Question: Actually the question: I do not know how to do it myself, and I have no idea what to look for in Google to understand how such do this I ask you, dear community!
Screen attached:

How do to it retained scored circles, and the next set, the possibility of it only after the entry of theirs to start up in a program?
I've done some, <URL>, but I need to do dragging sticks as I have no idea
'''
var codeBut = $('#code_block td div').addClass('common_class');
var res = $('#res');
var uname = $('#uname');
var codeArr = [];
Array.prototype.remove=function(s){
for (i=0; i < this.length; i++){
if (s == this[i]){
this.splice(i, 1);
--i;
}
}
};
codeBut.click(function(){
$(this).toggleClass('choiced');
if($(this).hasClass('choiced')){
codeArr.push($(this).text());
} else {
codeArr.remove($(this).text());
}
res.text(codeArr.join(''));
if(res.text() === ''){
res.rext('');
}
});
function clearInfo(){
uname.val('');
codeBut.removeClass('choiced');
codeArr = [];
res.text('');
}
$('#reg').click(function(){
var userName = $.trim(uname.val());
var userPass = $.trim(codeArr.join(''));
if(!localStorage.getItem(userName)){
if(userName !== '' && userPass !== '') {
localStorage.setItem(userName, userPass);
} else {
alert('Imia ili parol' ne vvedeny!');
}
} else {
alert('Eto imia uzhe ispol'zuetsia!');
}
clearInfo();
});
$('#login').click(function(){
var userName = $.trim(uname.val());
var userPass = $.trim(codeArr.join(''));
var curPass = localStorage.getItem(userName);
if(curPass != null){
if(curPass == userPass) {
localStorage.setItem(userName, userPass);
alert('Ukh, ty! Zdaroff ' + userName + '! Pivo budesh'?');
clearInfo();
} else {
alert('Parol'chik korrektnyi vvedite, plizzz!!!');
}
} else {
alert('Iuzveria s takim imenem - net!');
clearInfo();
}
});
//localStorage.clear();
'''
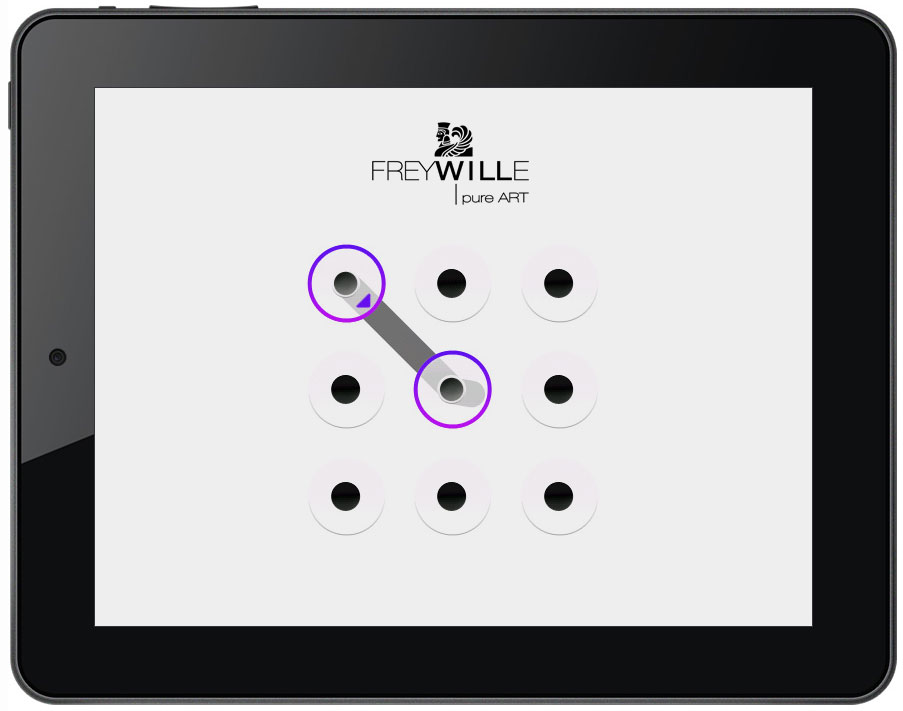
Answer: There is a project at codeplex that implements that feature in javascript: <URL>